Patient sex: M
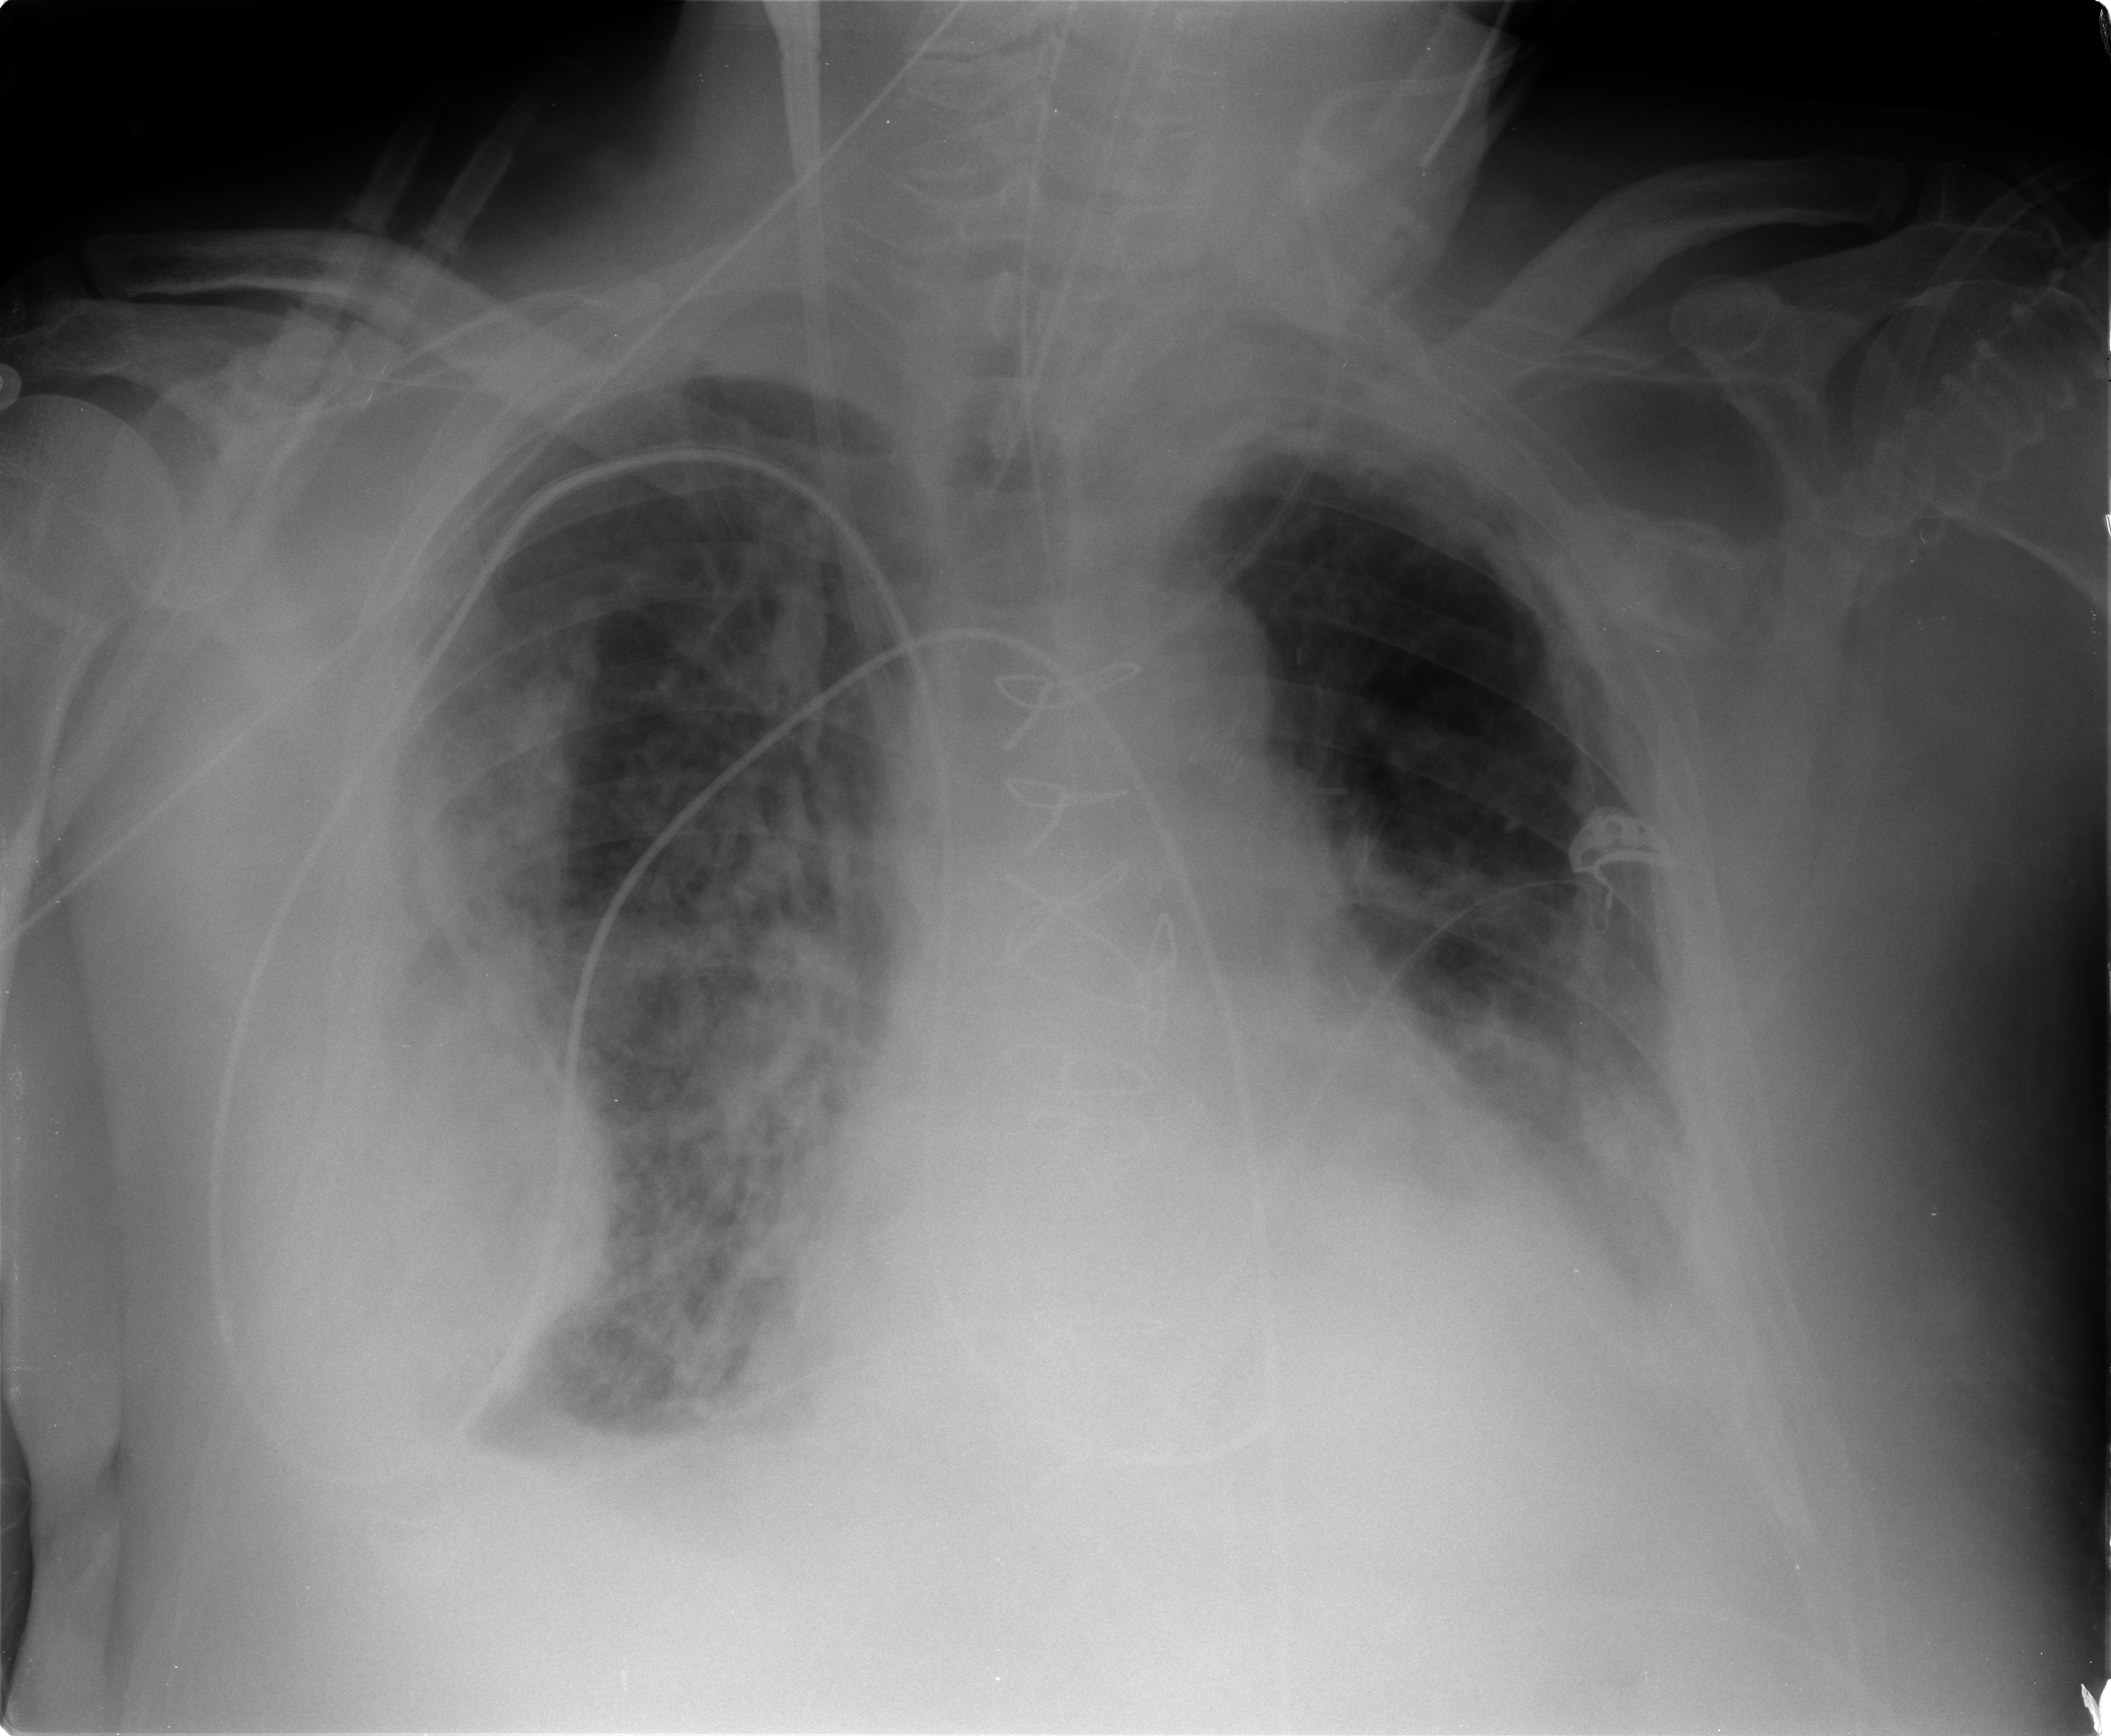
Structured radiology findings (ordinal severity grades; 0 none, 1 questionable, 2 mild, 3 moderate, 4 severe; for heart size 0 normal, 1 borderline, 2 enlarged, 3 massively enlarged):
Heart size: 2
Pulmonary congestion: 2
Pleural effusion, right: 2
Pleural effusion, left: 2
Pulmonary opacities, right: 2
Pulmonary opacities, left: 2
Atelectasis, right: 2
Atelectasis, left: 2